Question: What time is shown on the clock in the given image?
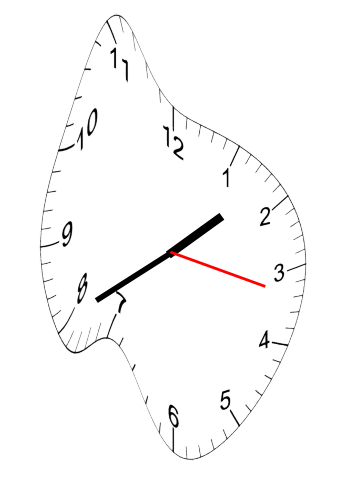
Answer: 01:40:17